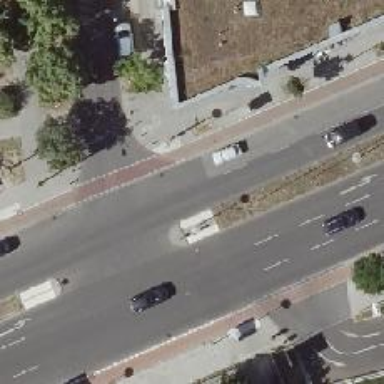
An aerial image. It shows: Unmarked footway crossing with traffic island.